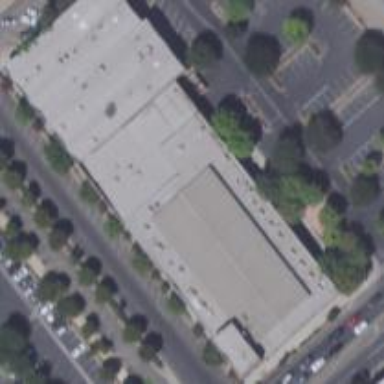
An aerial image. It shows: Commercial property with warehouse as secondary use.